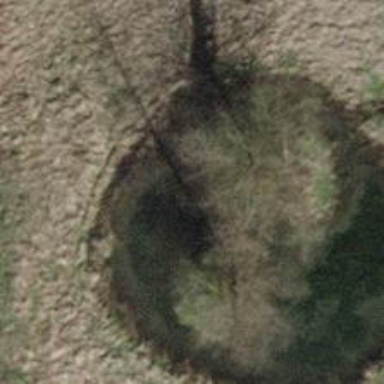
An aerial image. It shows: Serene pond surrounded by nature.